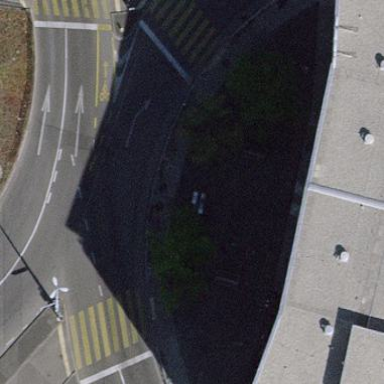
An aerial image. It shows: Asphalt pedestrian road.